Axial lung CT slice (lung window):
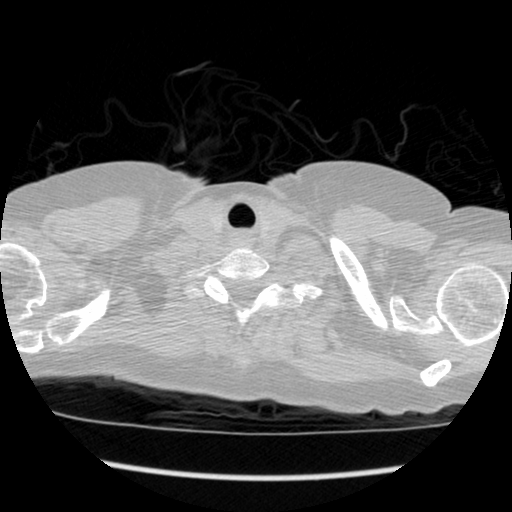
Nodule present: no